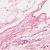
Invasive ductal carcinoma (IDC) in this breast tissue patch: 0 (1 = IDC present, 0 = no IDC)